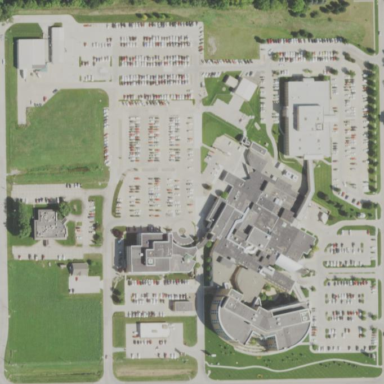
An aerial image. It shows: Hospital.